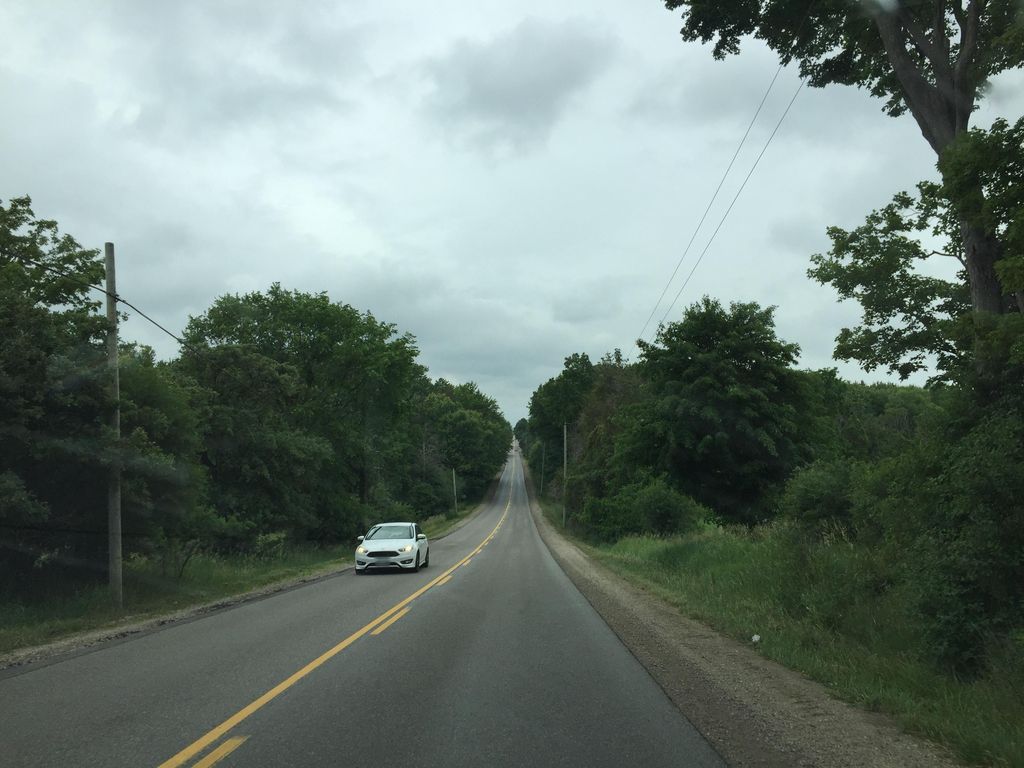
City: kitchener-waterloo